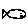
Label: fish